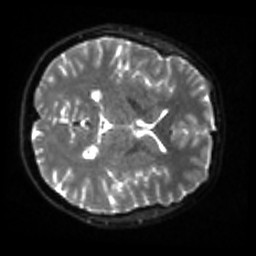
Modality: sbref
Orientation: axial
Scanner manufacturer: siemens
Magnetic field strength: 3 T
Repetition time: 4 s
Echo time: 0.0594 s